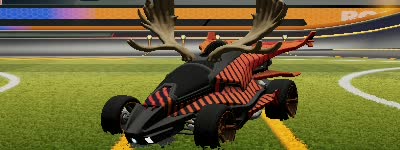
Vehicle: aftershock